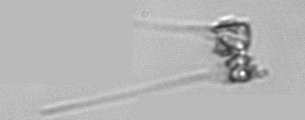
Label: Asterionellopsis_glacialis